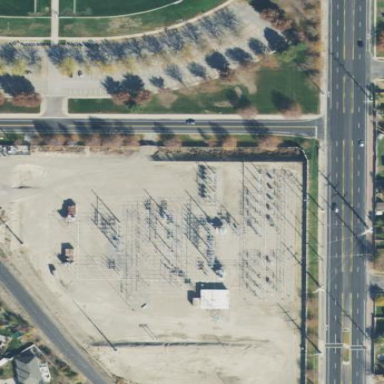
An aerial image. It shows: Power substation.